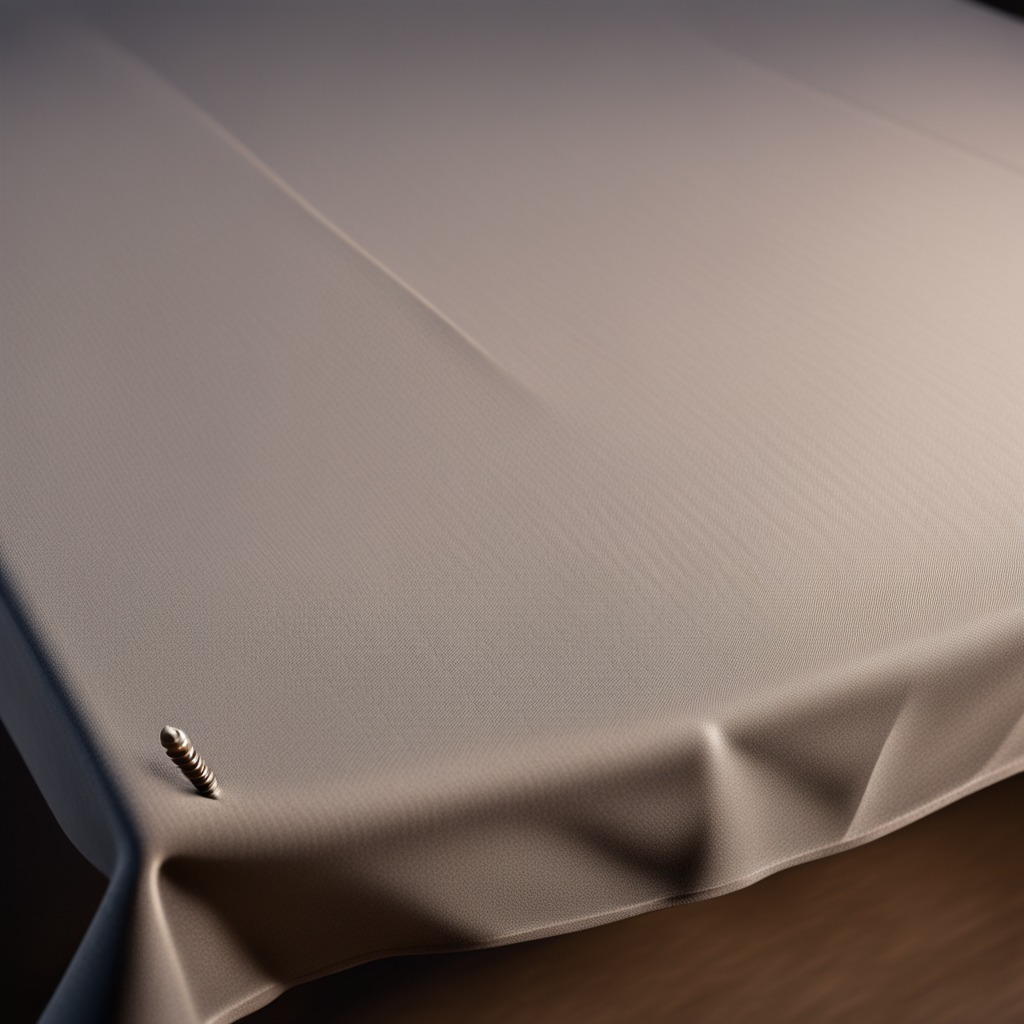
A metal screw lying on a wooden table inside a workshop at night dim ambient light soft shadows worn but beneath the cloth